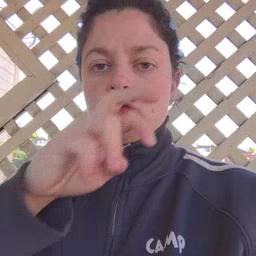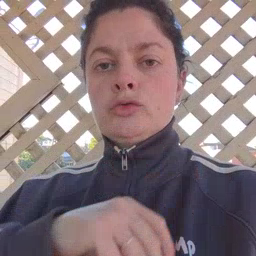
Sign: stairs